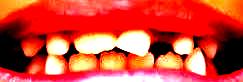
Condition: hypodontia